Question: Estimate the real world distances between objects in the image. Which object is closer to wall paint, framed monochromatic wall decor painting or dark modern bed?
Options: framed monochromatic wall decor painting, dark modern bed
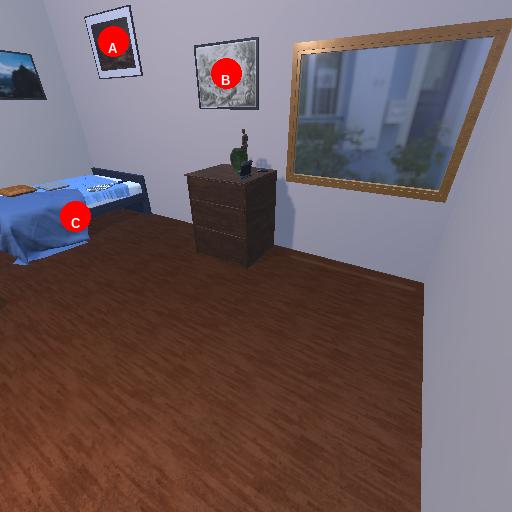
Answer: framed monochromatic wall decor painting